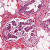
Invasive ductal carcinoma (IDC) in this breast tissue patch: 0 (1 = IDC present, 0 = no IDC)